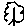
Label: tree